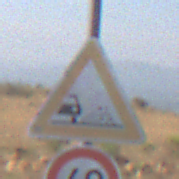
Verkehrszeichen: SplittSchotter
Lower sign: Geschwindigkeit60
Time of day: Midday
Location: Outdoor (Nature)
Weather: PartlyCloudy
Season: NotSpecified
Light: Natural